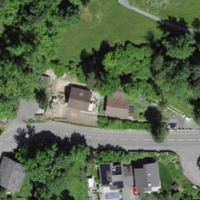
EUNIS habitat code: 52
Species observed at this site:
Ilex aquifolium